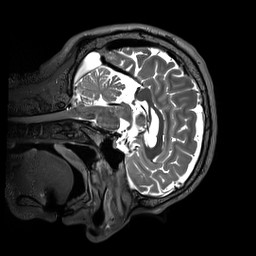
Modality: T2w
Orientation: sagittal
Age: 55
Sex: male
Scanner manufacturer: siemens
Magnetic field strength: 3 T
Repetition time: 3.2 s
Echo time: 0.412 s